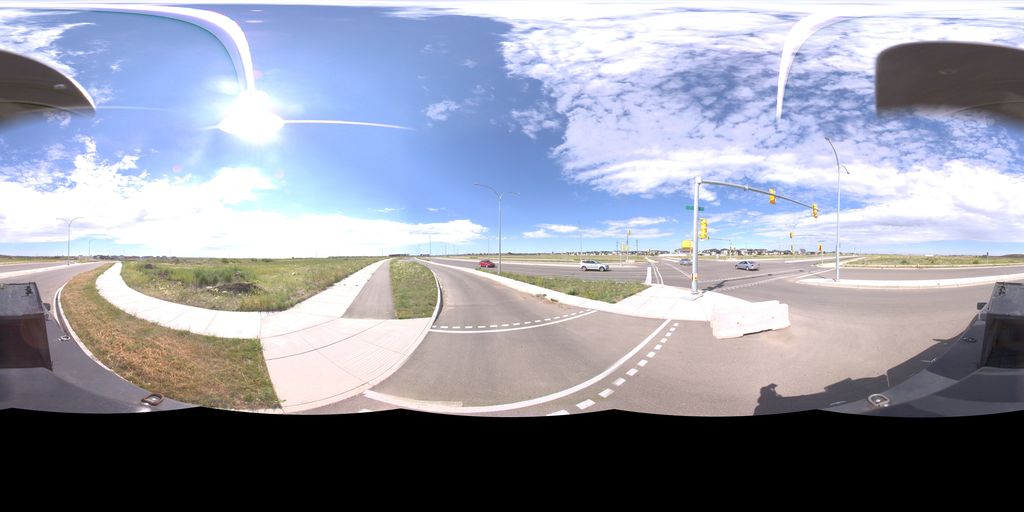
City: saskatoon